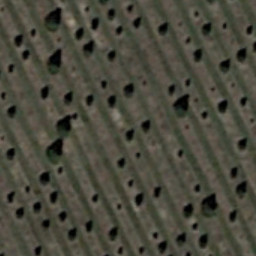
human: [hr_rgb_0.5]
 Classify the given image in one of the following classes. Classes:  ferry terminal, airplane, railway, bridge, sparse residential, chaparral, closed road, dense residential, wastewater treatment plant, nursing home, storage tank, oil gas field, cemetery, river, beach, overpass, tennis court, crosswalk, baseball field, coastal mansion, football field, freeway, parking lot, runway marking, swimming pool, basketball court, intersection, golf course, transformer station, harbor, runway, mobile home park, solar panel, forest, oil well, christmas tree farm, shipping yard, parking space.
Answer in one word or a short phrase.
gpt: christmas tree farm